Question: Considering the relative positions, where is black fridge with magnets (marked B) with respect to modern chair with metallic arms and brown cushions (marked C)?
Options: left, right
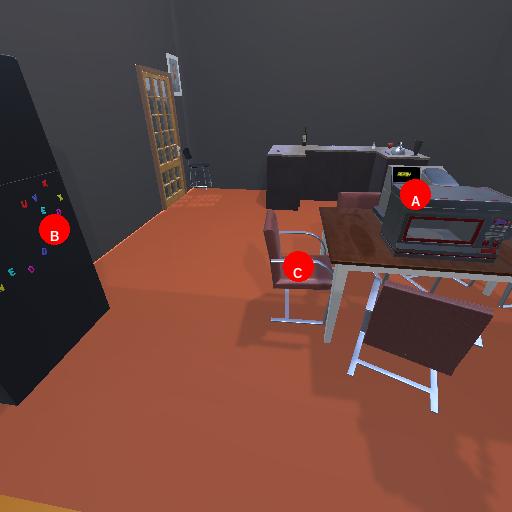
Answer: left